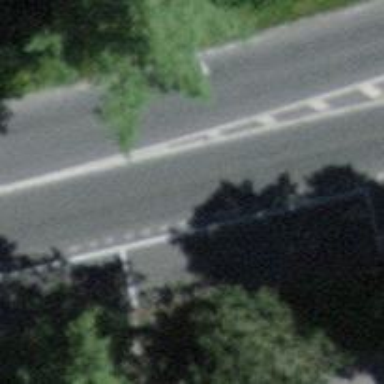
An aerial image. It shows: Primary road with asphalt surface.